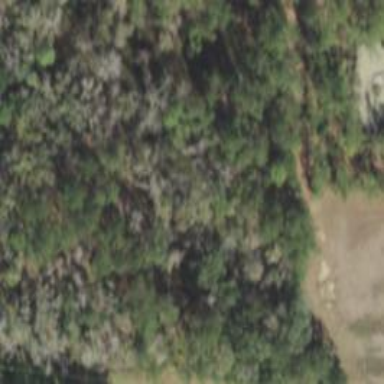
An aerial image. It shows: Mixed woodland with various types of leaves.